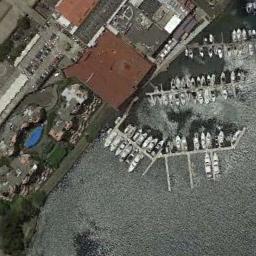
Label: harbor